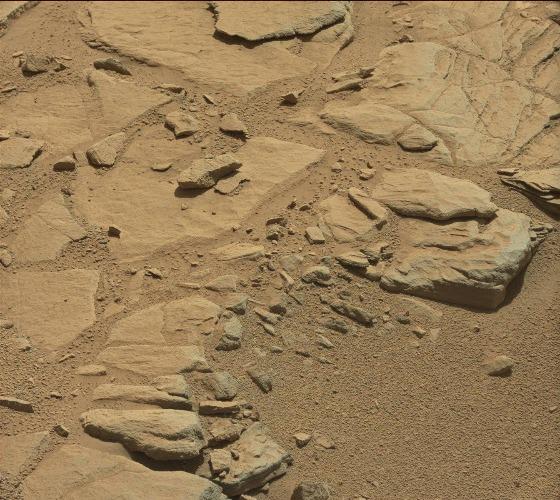
Terrain classes present: Bedrock, Gravel / Sand / Soil, Rock, Shadow